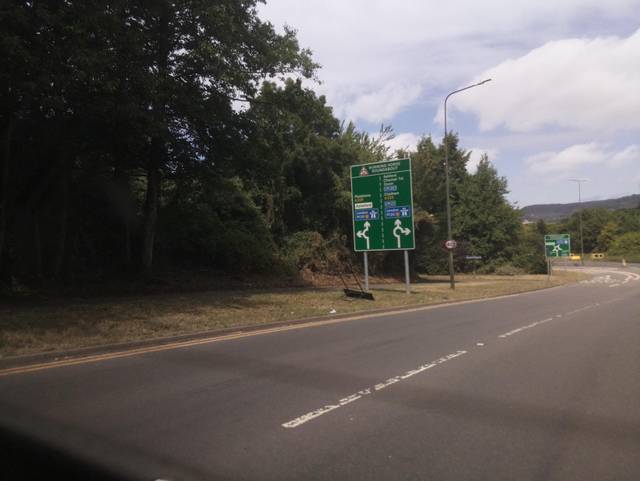
Region: United Kingdom
Coordinates: 51.296, 0.5149